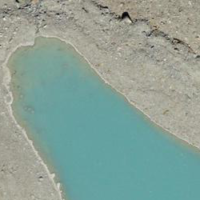
EUNIS habitat code: 48
Species observed at this site:
Lotus alpinus